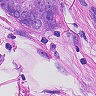
Metastatic tissue present: yes